Question: I just upgraded to netbeans 7.4 and they have a code hinting feature, but they recently added a hint rule that really confuses me. , is this a new php standard? I usually don't add brackets unless it is more than one line (example below). I understand that not using brackets can make it a little more confusing, but I think in some cases it looks elegant... Is this a route that all IDE are taking?
'''
if($auth==1){
// Do a bunch of
// stuff.
}else
header('Location: /403/index.html');
'''

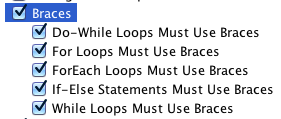
Answer: > Is this a new php standard?
Not really. It totally depends on the user. You can use it in your code if you want -- it's your coding style. However, the Zend Coding standard requires you to use braces for all 'if', 'else', 'elseif' constructs:
From their <URL>:
> PHP allows statements to be written without braces in some circumstances. This coding standard makes no differentiation- all "if", "elseif" or "else" statements must use braces.
---
> I understand that not using brackets can make it a little more confusing, but I think in some cases it looks elegant
It's a good idea to use braces if your 'if' blocks includes multiple conditions. Say, for example:
'''
if ($auth) {
doStuff();
anotherOne();
}
'''
However, if your code only has a single condition, you may write it without braces. For example:
'''
if(is_numeric($n)) echo 'Foo';
'''
For very short statements, it's not necessary to use braces, but if your code involves multiple conditions or you're writing code that another developer is going to re-use, then it's best to wrap them in braces. That way, there will not be any confusion when you look at the code in future.